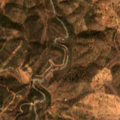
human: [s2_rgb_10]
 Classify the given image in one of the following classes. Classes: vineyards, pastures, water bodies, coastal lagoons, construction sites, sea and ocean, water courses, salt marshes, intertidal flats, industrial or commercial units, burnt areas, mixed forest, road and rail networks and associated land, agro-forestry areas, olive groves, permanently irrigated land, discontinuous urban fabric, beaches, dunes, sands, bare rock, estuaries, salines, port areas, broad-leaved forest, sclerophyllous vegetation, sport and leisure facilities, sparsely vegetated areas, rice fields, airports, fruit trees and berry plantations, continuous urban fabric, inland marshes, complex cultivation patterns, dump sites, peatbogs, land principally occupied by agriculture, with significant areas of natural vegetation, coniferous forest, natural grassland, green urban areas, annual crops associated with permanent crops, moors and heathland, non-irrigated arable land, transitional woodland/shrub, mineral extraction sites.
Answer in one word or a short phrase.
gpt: complex cultivation patterns, agro-forestry areas, broad-leaved forest, transitional woodland/shrub